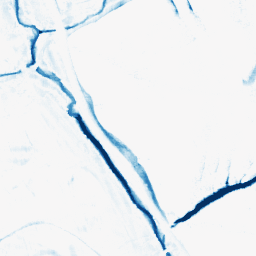
Category: morphological
Decomposition family: morphological_square
Decomposition parameters: operation: closing
size: 10
Upsampling method: sinc_hamming
Upsampling parameters: scale: 4
kernel_size: 16
Upsampling scale: 4